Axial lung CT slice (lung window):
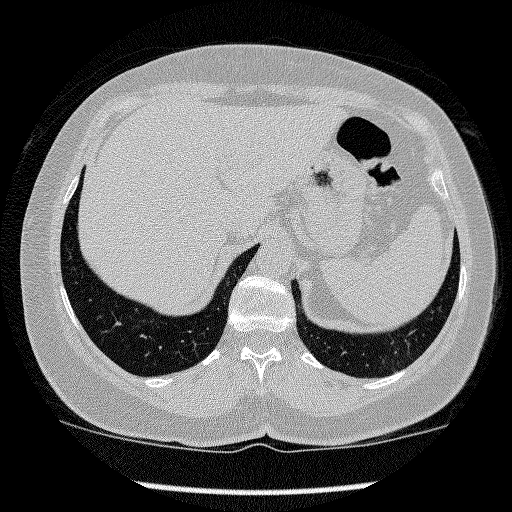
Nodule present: no